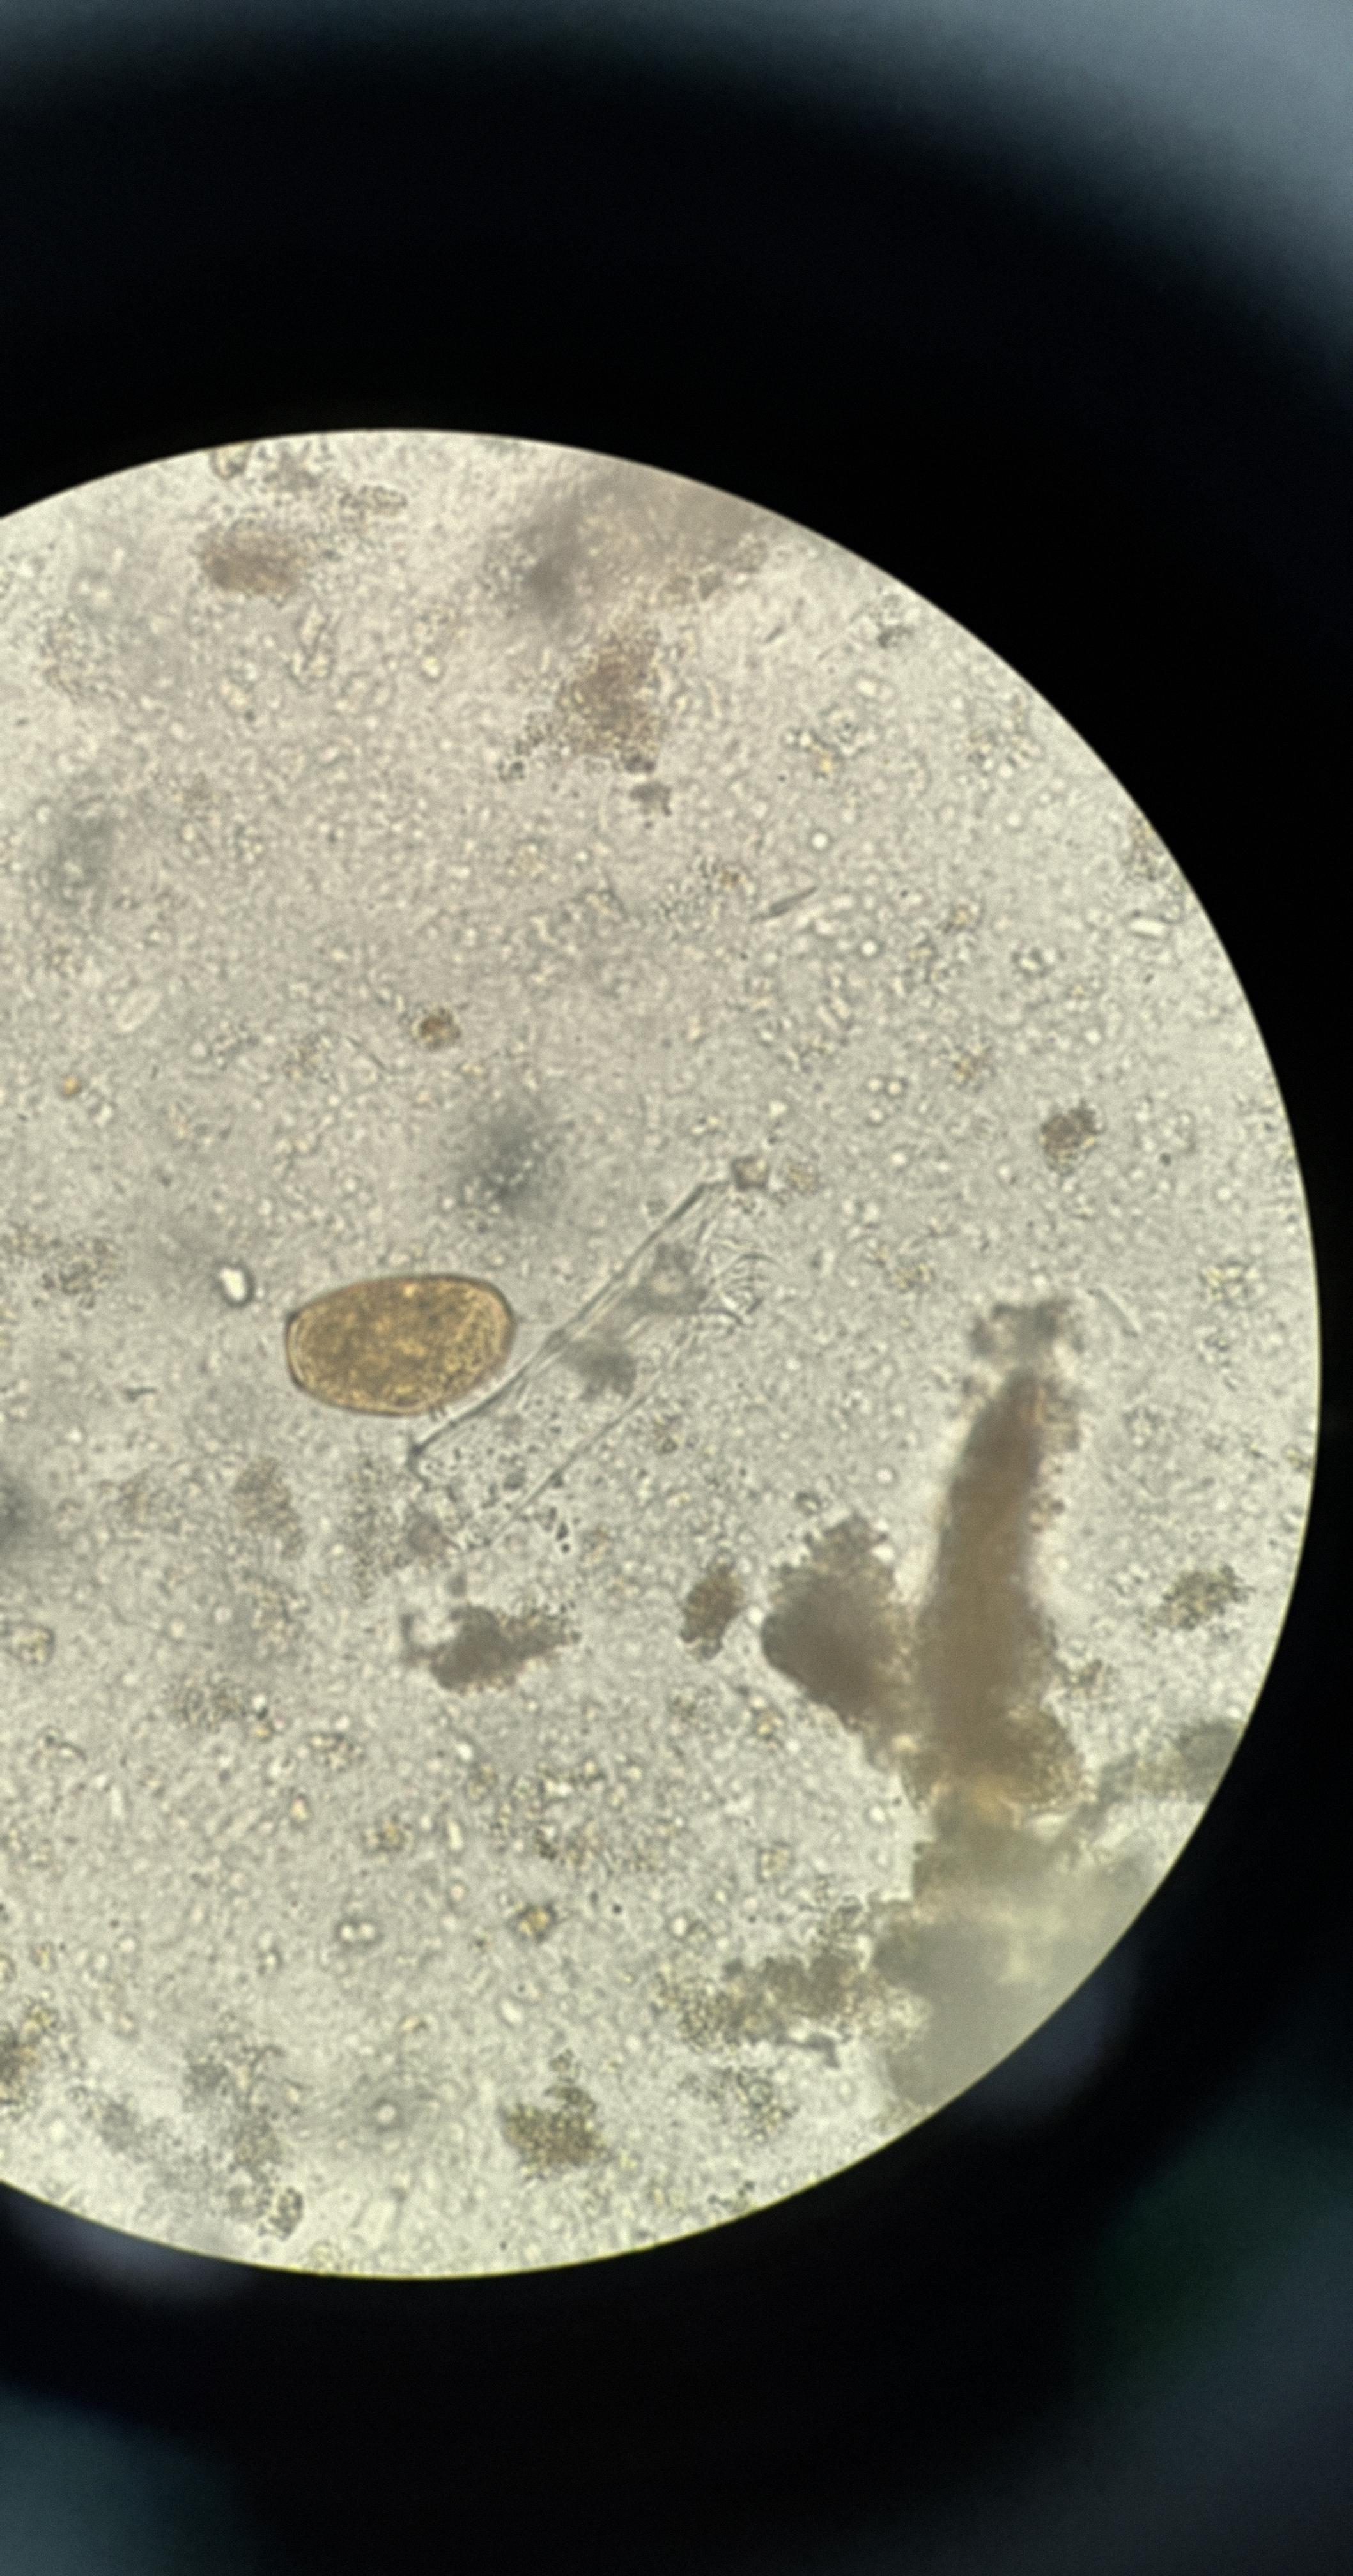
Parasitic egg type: Paragonimus spp